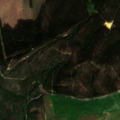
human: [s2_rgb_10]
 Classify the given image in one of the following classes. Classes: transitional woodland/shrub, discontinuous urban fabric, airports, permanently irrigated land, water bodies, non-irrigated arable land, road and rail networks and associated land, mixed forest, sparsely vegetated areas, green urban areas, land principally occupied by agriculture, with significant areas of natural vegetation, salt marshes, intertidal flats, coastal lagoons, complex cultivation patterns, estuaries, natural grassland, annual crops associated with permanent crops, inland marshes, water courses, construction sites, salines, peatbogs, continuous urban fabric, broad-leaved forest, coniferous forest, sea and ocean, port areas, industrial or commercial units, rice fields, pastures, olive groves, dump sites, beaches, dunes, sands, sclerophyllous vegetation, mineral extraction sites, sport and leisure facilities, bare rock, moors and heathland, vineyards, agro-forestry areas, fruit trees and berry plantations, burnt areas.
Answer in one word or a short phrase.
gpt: non-irrigated arable land, broad-leaved forest